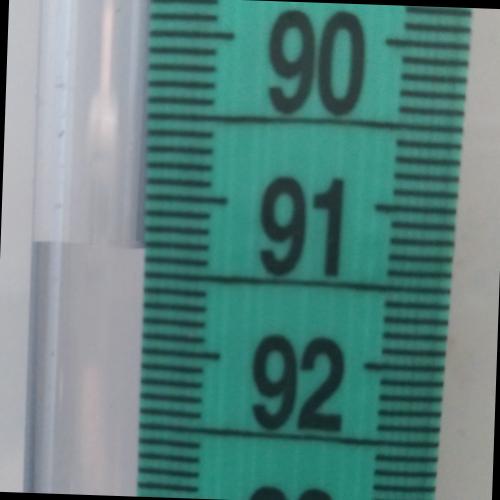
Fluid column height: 91.3 cm